Question: I'm just getting started with emberjs and I have some problems understanding how to dynamically change views within a view.
I want to have a page with a calendar.
This page has some buttons on the top to switch between different calendar views (day, week, month) and some filter options for the appointments within this view.
See this mockup:

Currently I have created a calendar route and a CalendarIndexView and template.
This template will contain the basic filter and view toggle buttons.
Within the index view I can call another view to display the grid.
'''
<div class="calendar-container">
{{view monthView}}
</div>
'''
The collection/context that is attached to these different views should not change because the filter is also applied on this.
The problem I have is that I don't know how to change the monthView to for example dayView after the "day" button is clicked.
Should I handle this in a router, controller or in the main calendar view?
If not view the router, how would make this view switching dynamic?
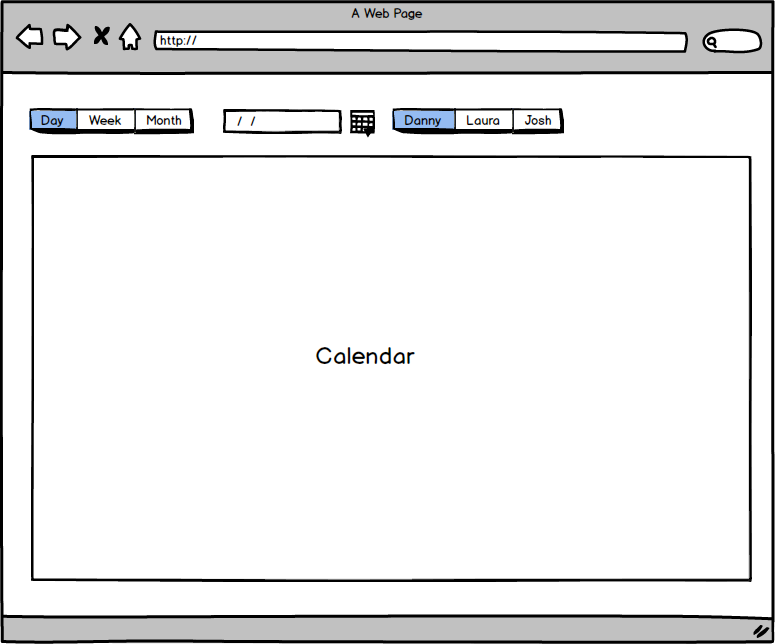
Answer: One of the core strengths of Ember is the router - everything is driven by the URL. I don't think you should part from that.
1. Use different routes for the different views within a calendar resource (in the router): this.resource('calendar', { path: '/calendar' }, function() {
this.route('day');
this.route('week');
this.route('month');
});
2. Set the model on the calendar resource
3. In the nested routes (day, week (you could make month the default by using the calendar index route for it)), use the same model as in the calendar route, just filter it down to what you want. e.g.: export default Ember.Route.extend({
model: function() {
return this.modelFor('calendar').filter(function(event) { ... });
}
});
4. For the people filter create a computed property in the controller that filters the events on the model and use that in the templates instead of the actual model. In that, if a person is selected, you can filter out any events without that person. selectedPerson: null, // bind that e.g. to a select with all the people or change that with an action
filteredEvents: function() {
if (! this.get('selectedPerson')) {
return this.get('events');
}
return this.get('events').filterBy('attendee', this.get('selectedPerson'));
}.property('events.@each.attendee', 'selectedPerson')
5. Better than (4.): Do the filtering via query parameters. That way, you could be very flexible and even build powerful text search pretty easily...
Hope that helps and happy to see different approaches...